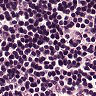
Metastatic tissue present: no